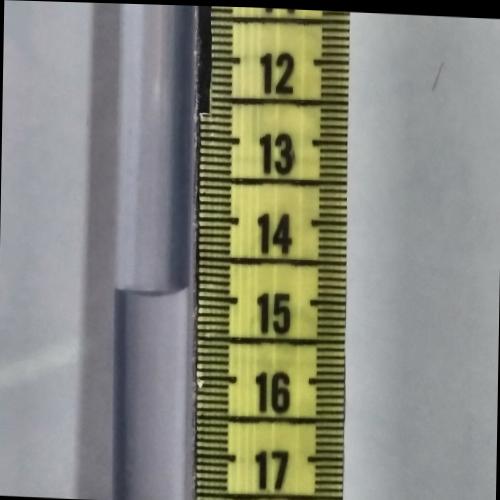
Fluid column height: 14.9 cm